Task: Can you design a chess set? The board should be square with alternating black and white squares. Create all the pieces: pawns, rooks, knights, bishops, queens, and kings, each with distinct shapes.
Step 1671:
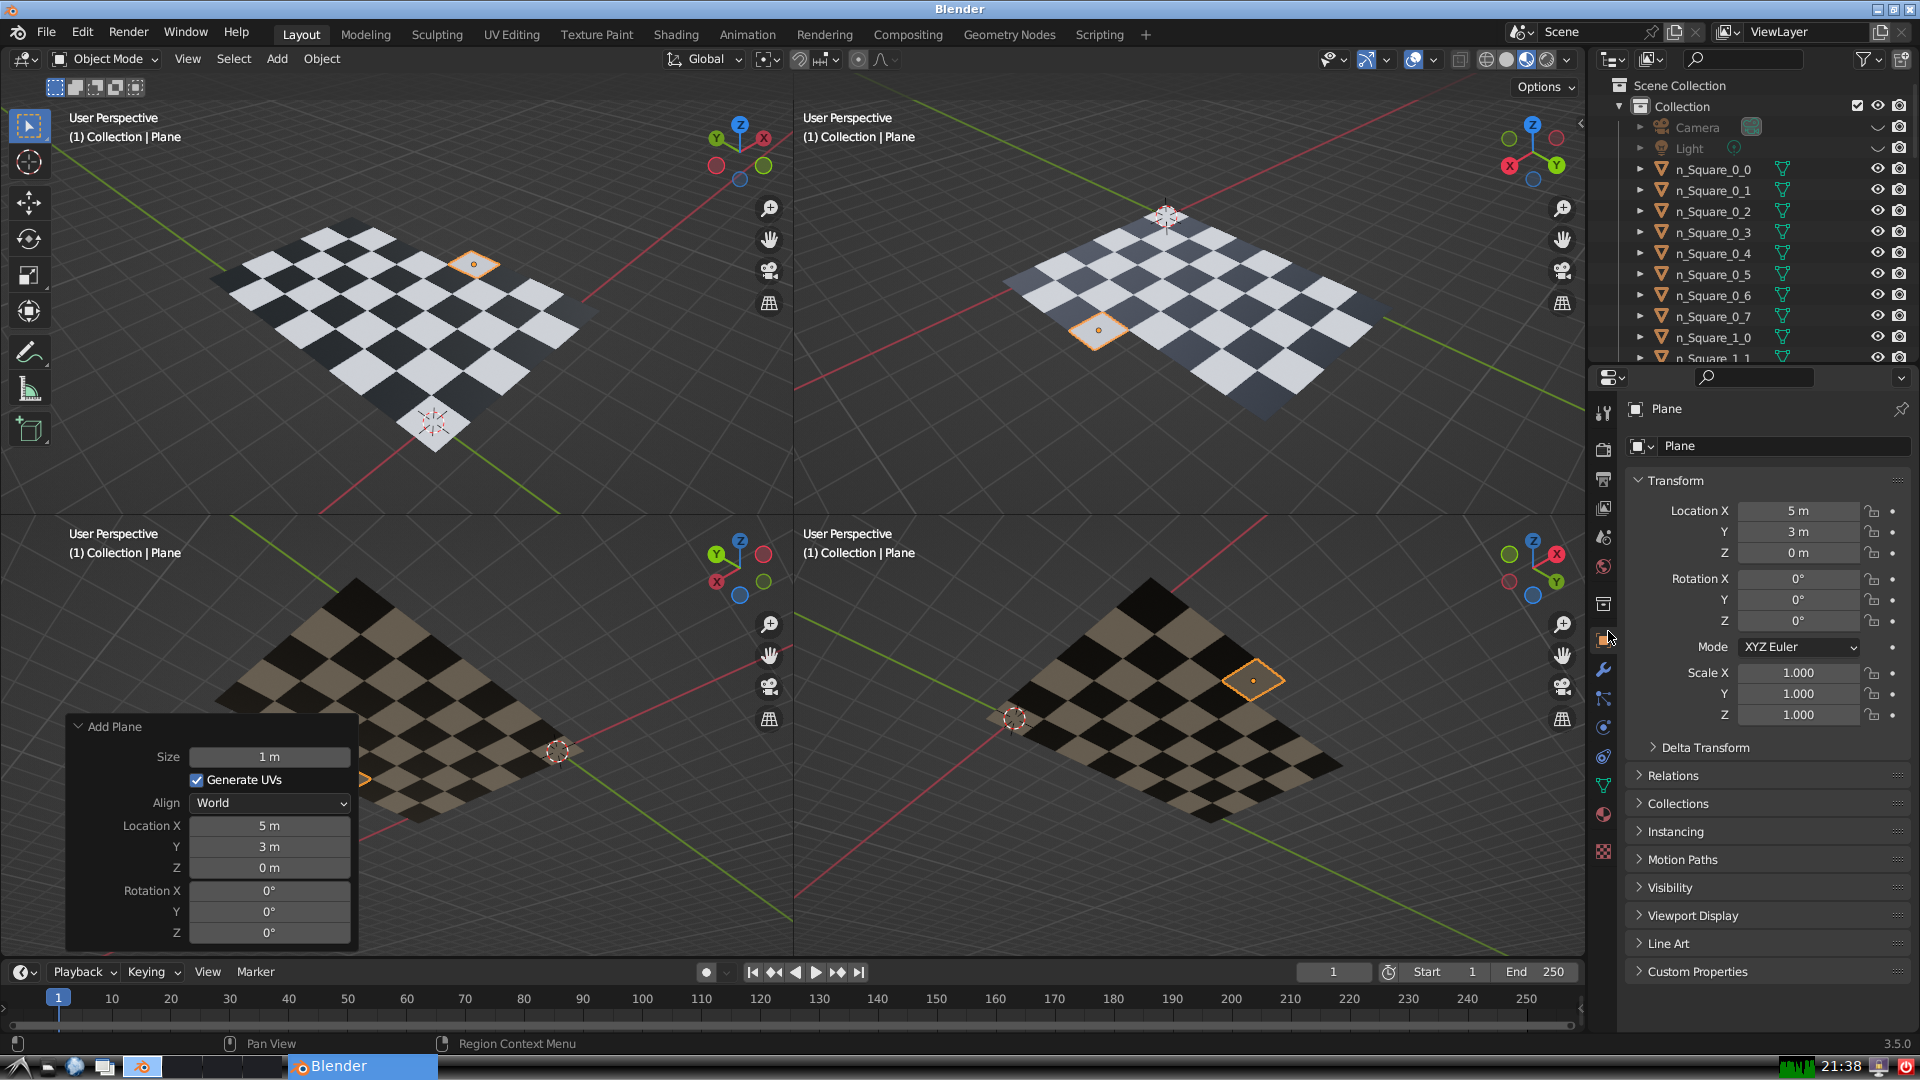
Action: {"mouse_move": [1732, 445]}